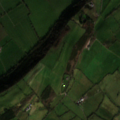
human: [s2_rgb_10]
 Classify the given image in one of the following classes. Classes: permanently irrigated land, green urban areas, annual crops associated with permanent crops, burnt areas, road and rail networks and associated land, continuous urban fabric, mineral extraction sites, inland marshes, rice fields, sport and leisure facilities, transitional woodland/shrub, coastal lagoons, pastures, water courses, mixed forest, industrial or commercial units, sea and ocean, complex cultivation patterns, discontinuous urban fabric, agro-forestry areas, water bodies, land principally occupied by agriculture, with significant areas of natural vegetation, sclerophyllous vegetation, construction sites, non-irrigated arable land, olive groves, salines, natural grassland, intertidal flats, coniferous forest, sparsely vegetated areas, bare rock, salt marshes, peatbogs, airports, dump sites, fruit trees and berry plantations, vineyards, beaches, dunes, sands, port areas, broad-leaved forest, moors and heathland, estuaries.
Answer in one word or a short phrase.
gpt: pastures, mixed forest